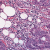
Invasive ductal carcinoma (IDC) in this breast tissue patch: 0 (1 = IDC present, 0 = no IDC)